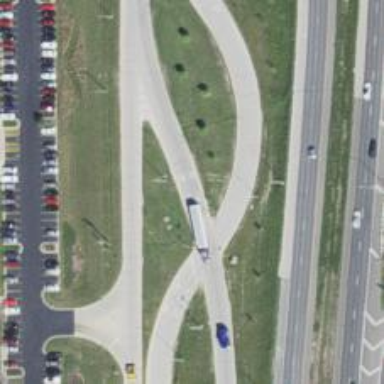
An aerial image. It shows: Trunk link highway.